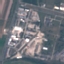
Land use / land cover class: Industrial